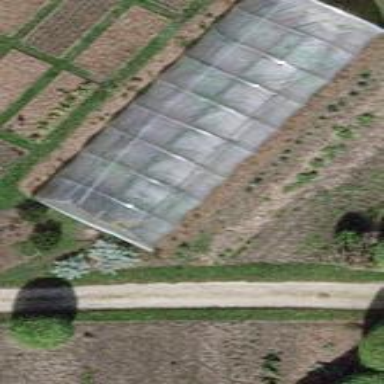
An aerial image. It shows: Area dedicated to greenhouse horticulture.